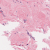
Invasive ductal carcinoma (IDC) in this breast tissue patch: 0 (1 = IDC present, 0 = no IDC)